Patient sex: M
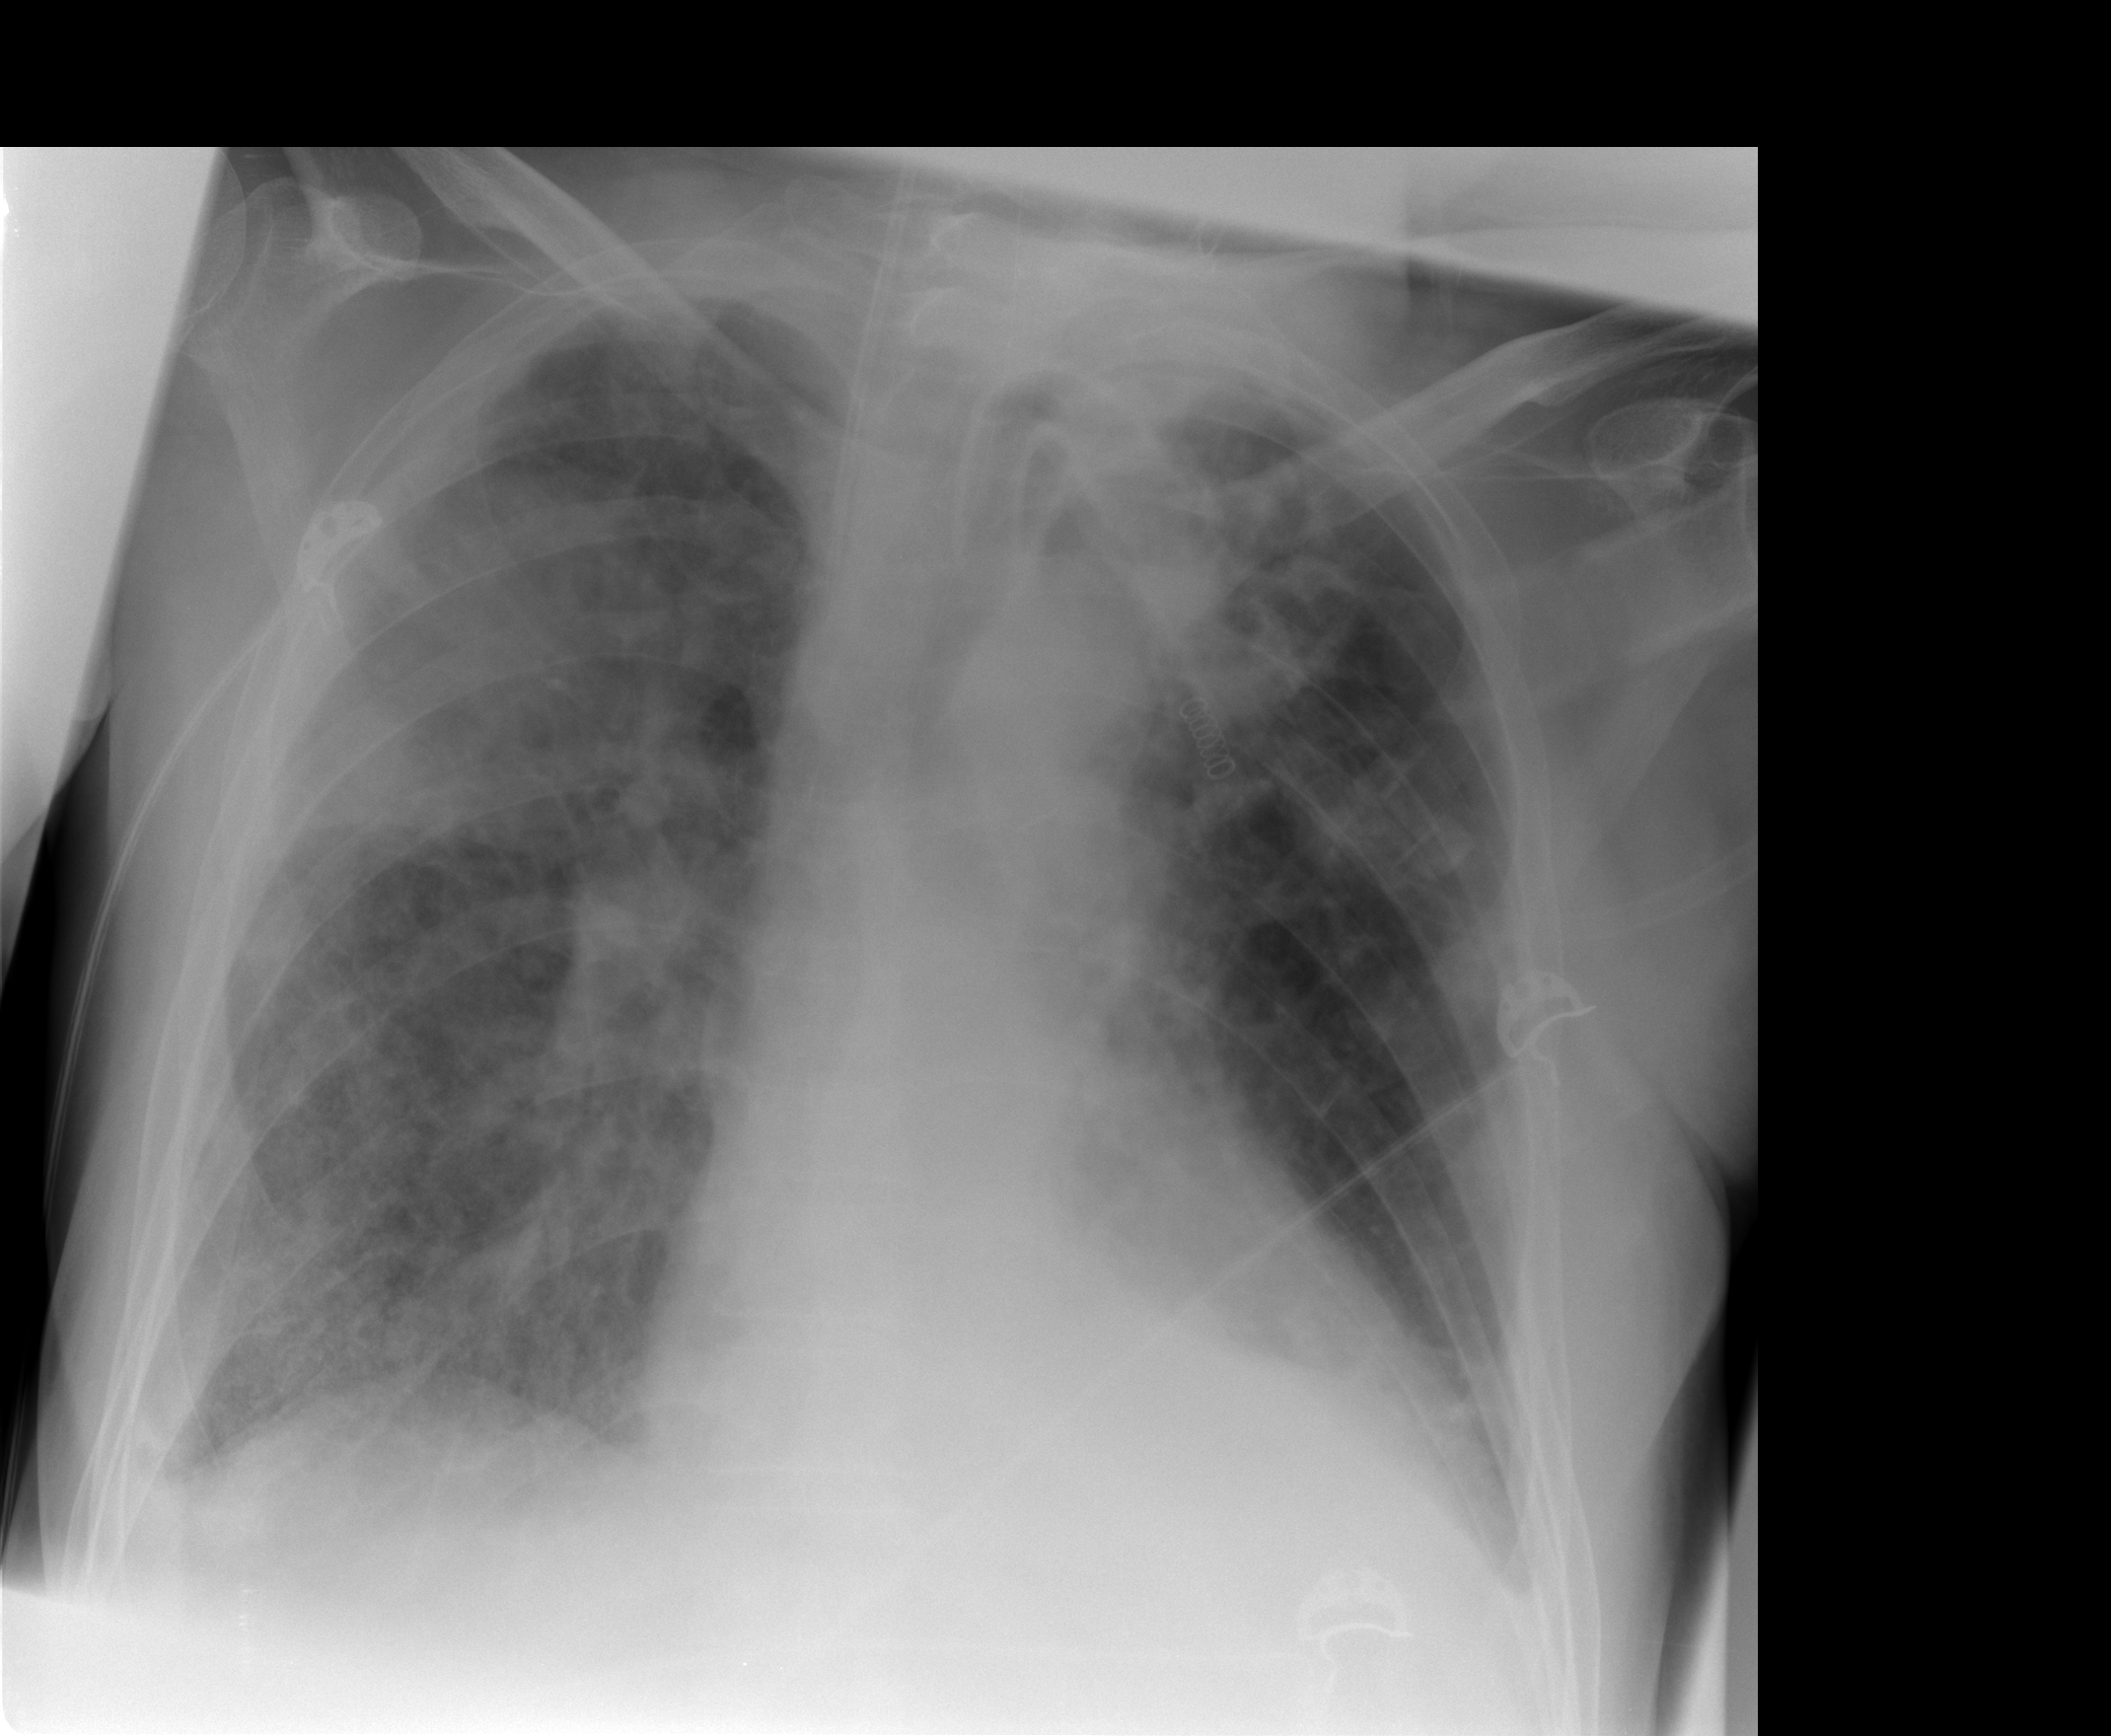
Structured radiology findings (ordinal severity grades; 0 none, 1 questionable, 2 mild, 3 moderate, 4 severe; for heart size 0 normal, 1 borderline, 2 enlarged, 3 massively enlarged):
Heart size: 0
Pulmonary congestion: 2
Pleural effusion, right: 2
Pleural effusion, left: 2
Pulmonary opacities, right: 3
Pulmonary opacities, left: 2
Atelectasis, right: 2
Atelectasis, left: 2